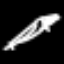
Label: pencil